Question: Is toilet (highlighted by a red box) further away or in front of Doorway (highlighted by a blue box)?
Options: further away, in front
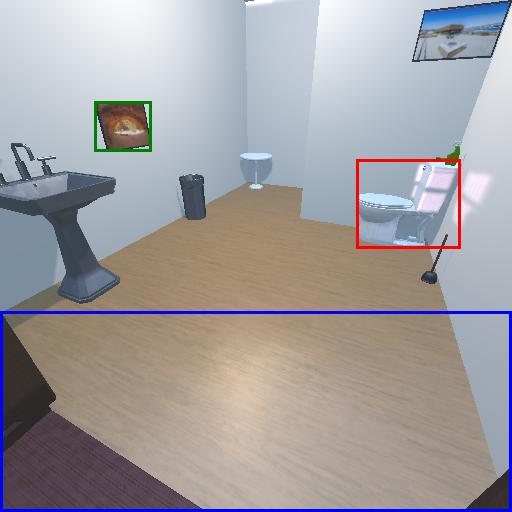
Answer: further away